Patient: sex F, age 22
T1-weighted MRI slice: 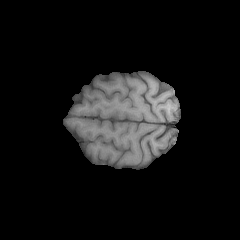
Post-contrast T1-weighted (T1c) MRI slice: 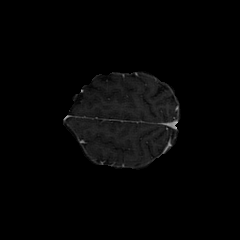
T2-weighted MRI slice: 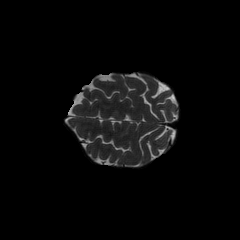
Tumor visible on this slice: no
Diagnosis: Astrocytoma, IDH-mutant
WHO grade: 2